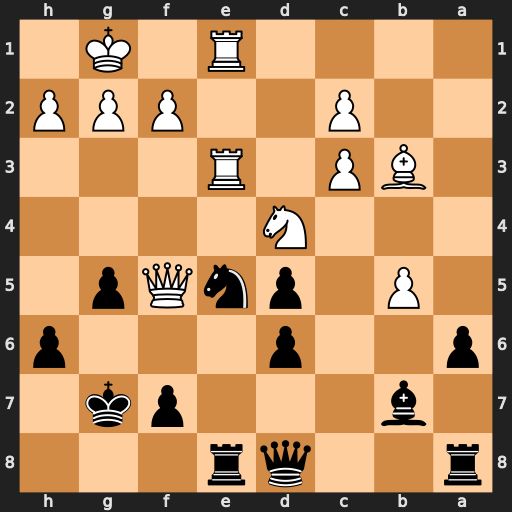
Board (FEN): r2qr3/1b3pk1/p2p3p/1P1pnQp1/3N4/1BP1R3/2P2PPP/4R1K1
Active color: b
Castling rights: -
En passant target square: -
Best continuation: Bc8 Bxd5 Bxf5